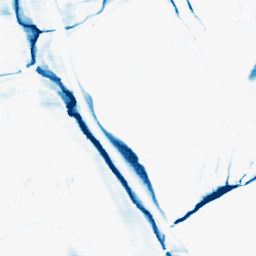
Category: morphological
Decomposition family: morphological_ellipse
Decomposition parameters: operation: closing
width: 5
height: 30
Upsampling method: sinc_blackman
Upsampling parameters: scale: 8
kernel_size: 16
Upsampling scale: 8